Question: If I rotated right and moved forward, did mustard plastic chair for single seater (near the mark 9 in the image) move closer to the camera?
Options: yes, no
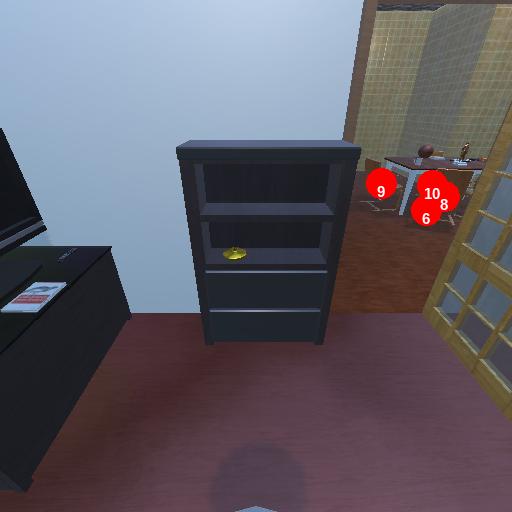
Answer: yes